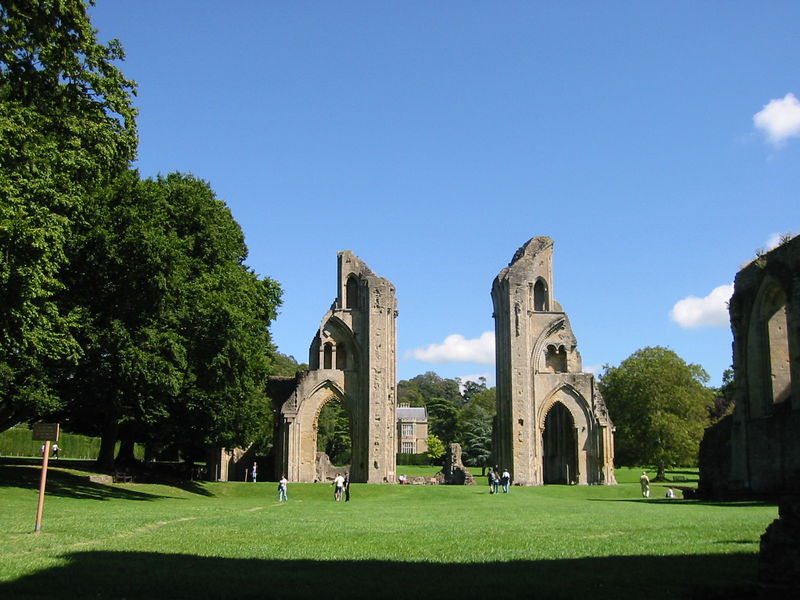
Titel: Ruinen der Abtei von Glastonbury
Standort: Glastonbury, Abtei (EU - GB)
Schlagwörter: baum, himmel, wolken, bäume, menschen, säule, säulen, park, rasen, weg, wiese, kirche, pfad, england, bogen, foto, bögen, eingang, schild, ruine, kathedrale, gotisch, mauern, ruin, glastonbury